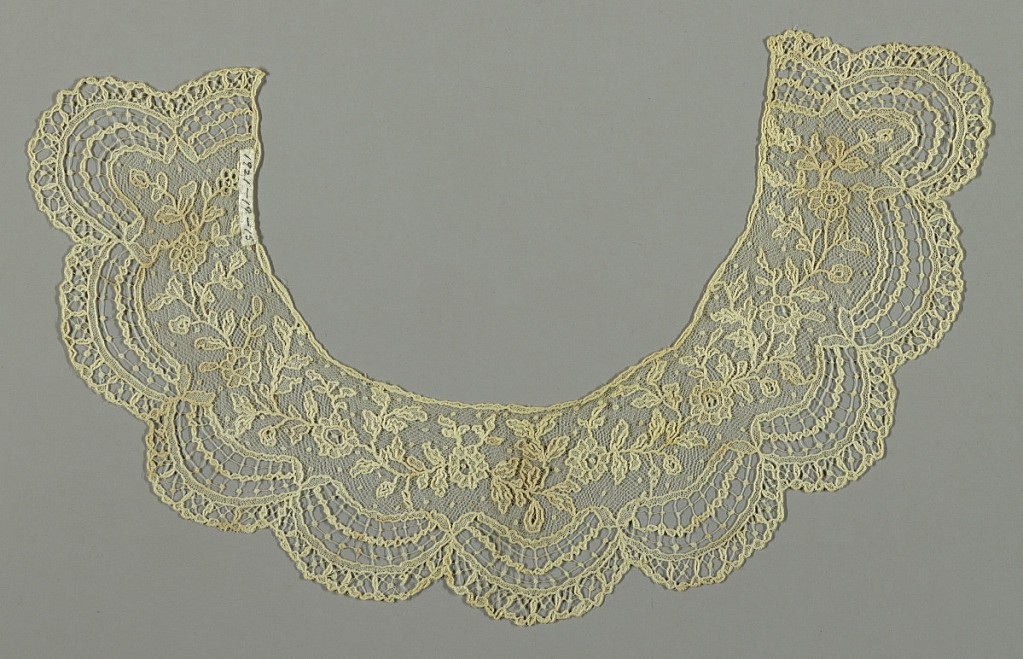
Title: Collar
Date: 19th century
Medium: linen Technique: needle lace with ground of loop and twist with loop and twist return
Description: Pattern of roses and leaves surrounded by a border in an open design.
Commonly called Point de Gaza.